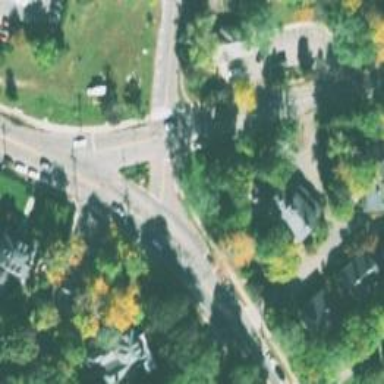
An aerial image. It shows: Stop road.